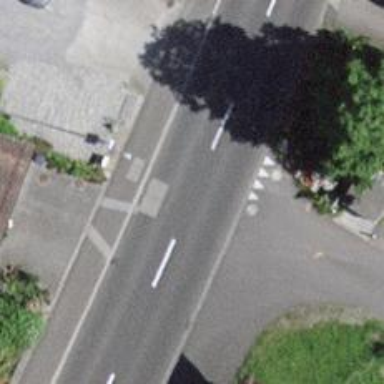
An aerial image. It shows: Public transport stop position.